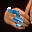
Label: 3